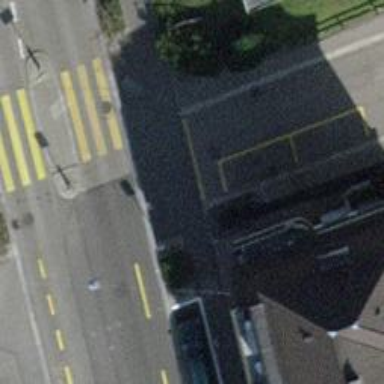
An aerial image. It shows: Unmarked crossing with traffic calming table on the road.